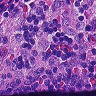
Metastatic tissue present: no